Question: I have a cron job which runs on my db and creates tasks to process certain db records. The cron job runs as expected, but the tasks added with 'taskqueue.add()' don't really function. They are logged in the logs of the app, but nothing happens. I also put some 'logging.info()' code in the tasks, but it's not executing. This is really puzzling beacuse I'm not getting any errors, and if I access the task directly (through a URL in the browser) it executes fine.
Here's the log:

Here's the empty_task.py code:
'''
import webapp2
import logging
class EmptyHandler(webapp2.RequestHandler):
def get(self):
logging.info("empty task!")
app = webapp2.WSGIApplication([
('/tasks/empty_task', EmptyHandler),
], debug=True)
'''
Here's the 'cron.yaml' code:
'''
cron:
- description: the shots dispatcher
url: /tasks/run_schedules
schedule: every 15 minutes
'''
And here's the 'run_schedules' code:
'''
import webapp2
import logging
from google.appengine.datastore.datastore_query import Cursor
from google.appengine.api import taskqueue
from models.schedule import Schedule
MAX_FETCH = 20
class RunSchedulesHandler(webapp2.RequestHandler):
def get(self):
cursor = Cursor(urlsafe=self.request.get('cursor'))
scheds, next_curs, more = Schedule.query().fetch_page(MAX_FETCH, keys_only=True, start_cursor=cursor)
for key in scheds:
logging.info("adding to taskqueue schedule: {}".format(key.id()))
taskqueue.add(url='/tasks/process_schedule', params={'sid': key.id()})
taskqueue.add(url='/tasks/empty_task', params={'sid': key.id()})
if more and next_curs:
taskqueue.add(url='/tasks/run_schedules', params={'cursor': next_curs})
app = webapp2.WSGIApplication([
('/tasks/run_schedules', RunSchedulesHandler),
], debug=True)
'''
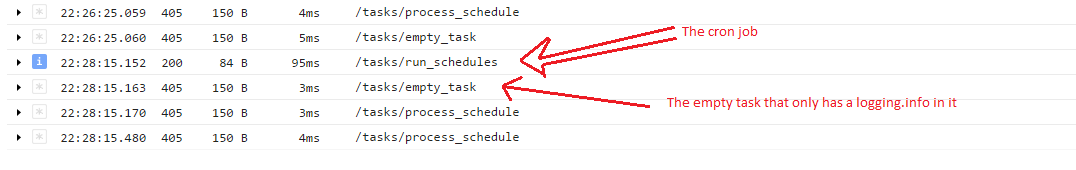
Answer: The default method of task execution is 'POST'. And you have only defined the 'GET' method in 'EmptyHandler'. See the appengine console status. Its returning '405' which is 'method not allowed'.
You can use 2 solution for this.
Change the method name to post.
'''
class EmptyHandler(webapp2.RequestHandler):
def post(self):
logging.info("empty task!")
'''
Define method explicitly in 'taskqueue.add()'
'''
taskqueue.add(url='/tasks/empty_task', params={'sid': key.id()}, method='GET')
'''